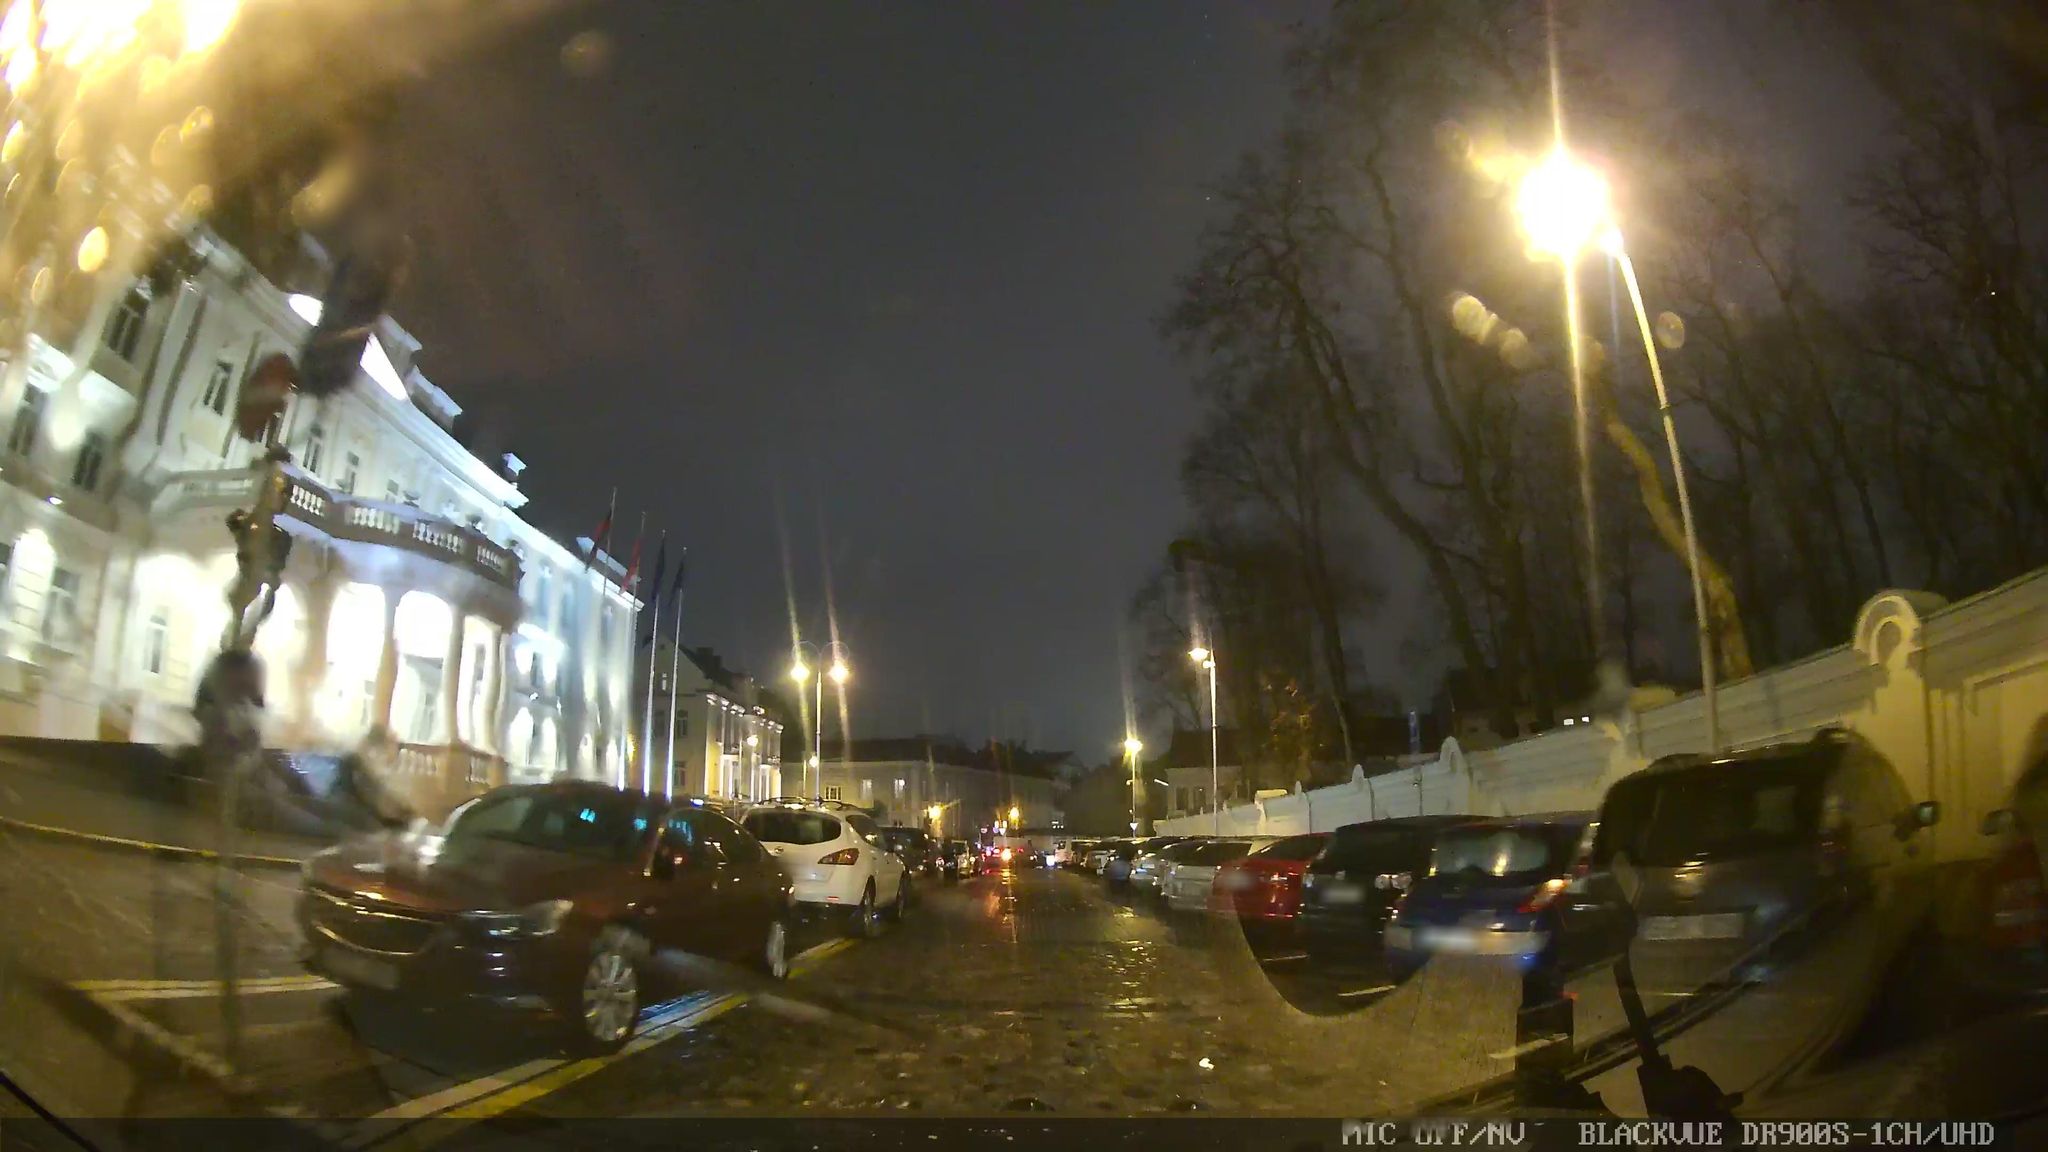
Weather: clear
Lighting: night
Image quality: slightly poor
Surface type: driving surface
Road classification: residential
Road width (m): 5.0
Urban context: urban centre
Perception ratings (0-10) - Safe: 0.64, Lively: 7.55, Beautiful: 4.34, Boring: 5.22, Depressing: 3.34, Wealthy: 4.42